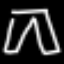
Label: pants